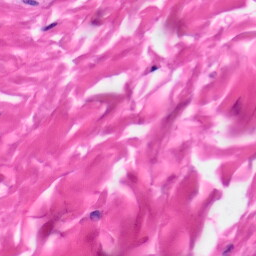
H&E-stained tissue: Skin